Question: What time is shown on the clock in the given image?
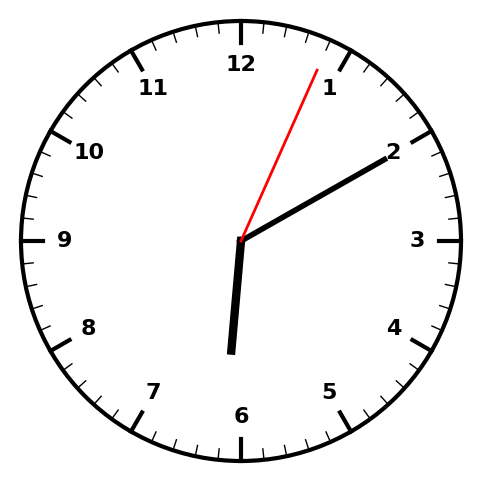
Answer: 06:10:04